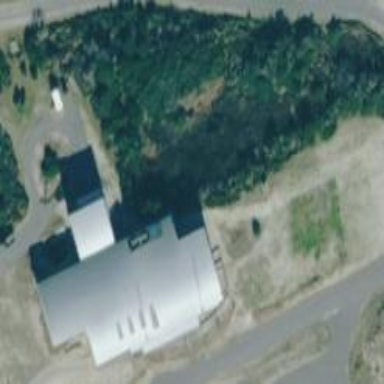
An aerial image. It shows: Museum building.